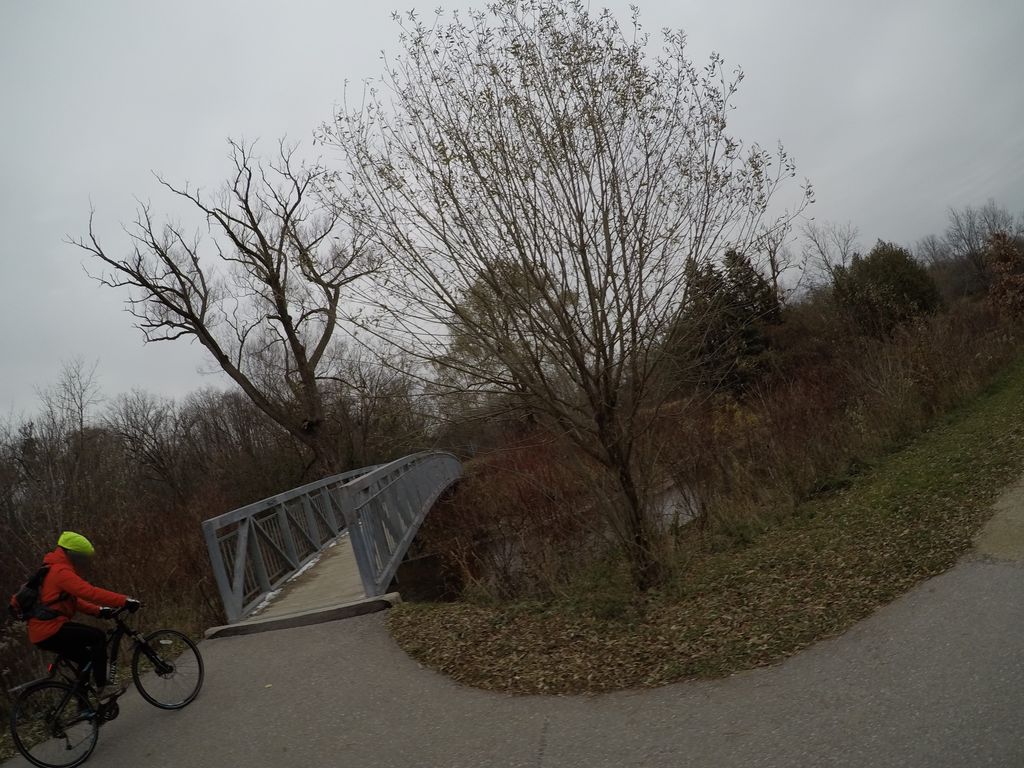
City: kitchener-waterloo